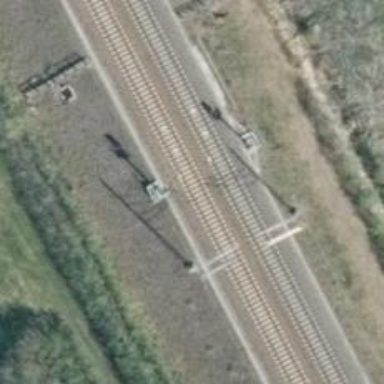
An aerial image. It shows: Railway signal.